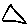
Label: triangle